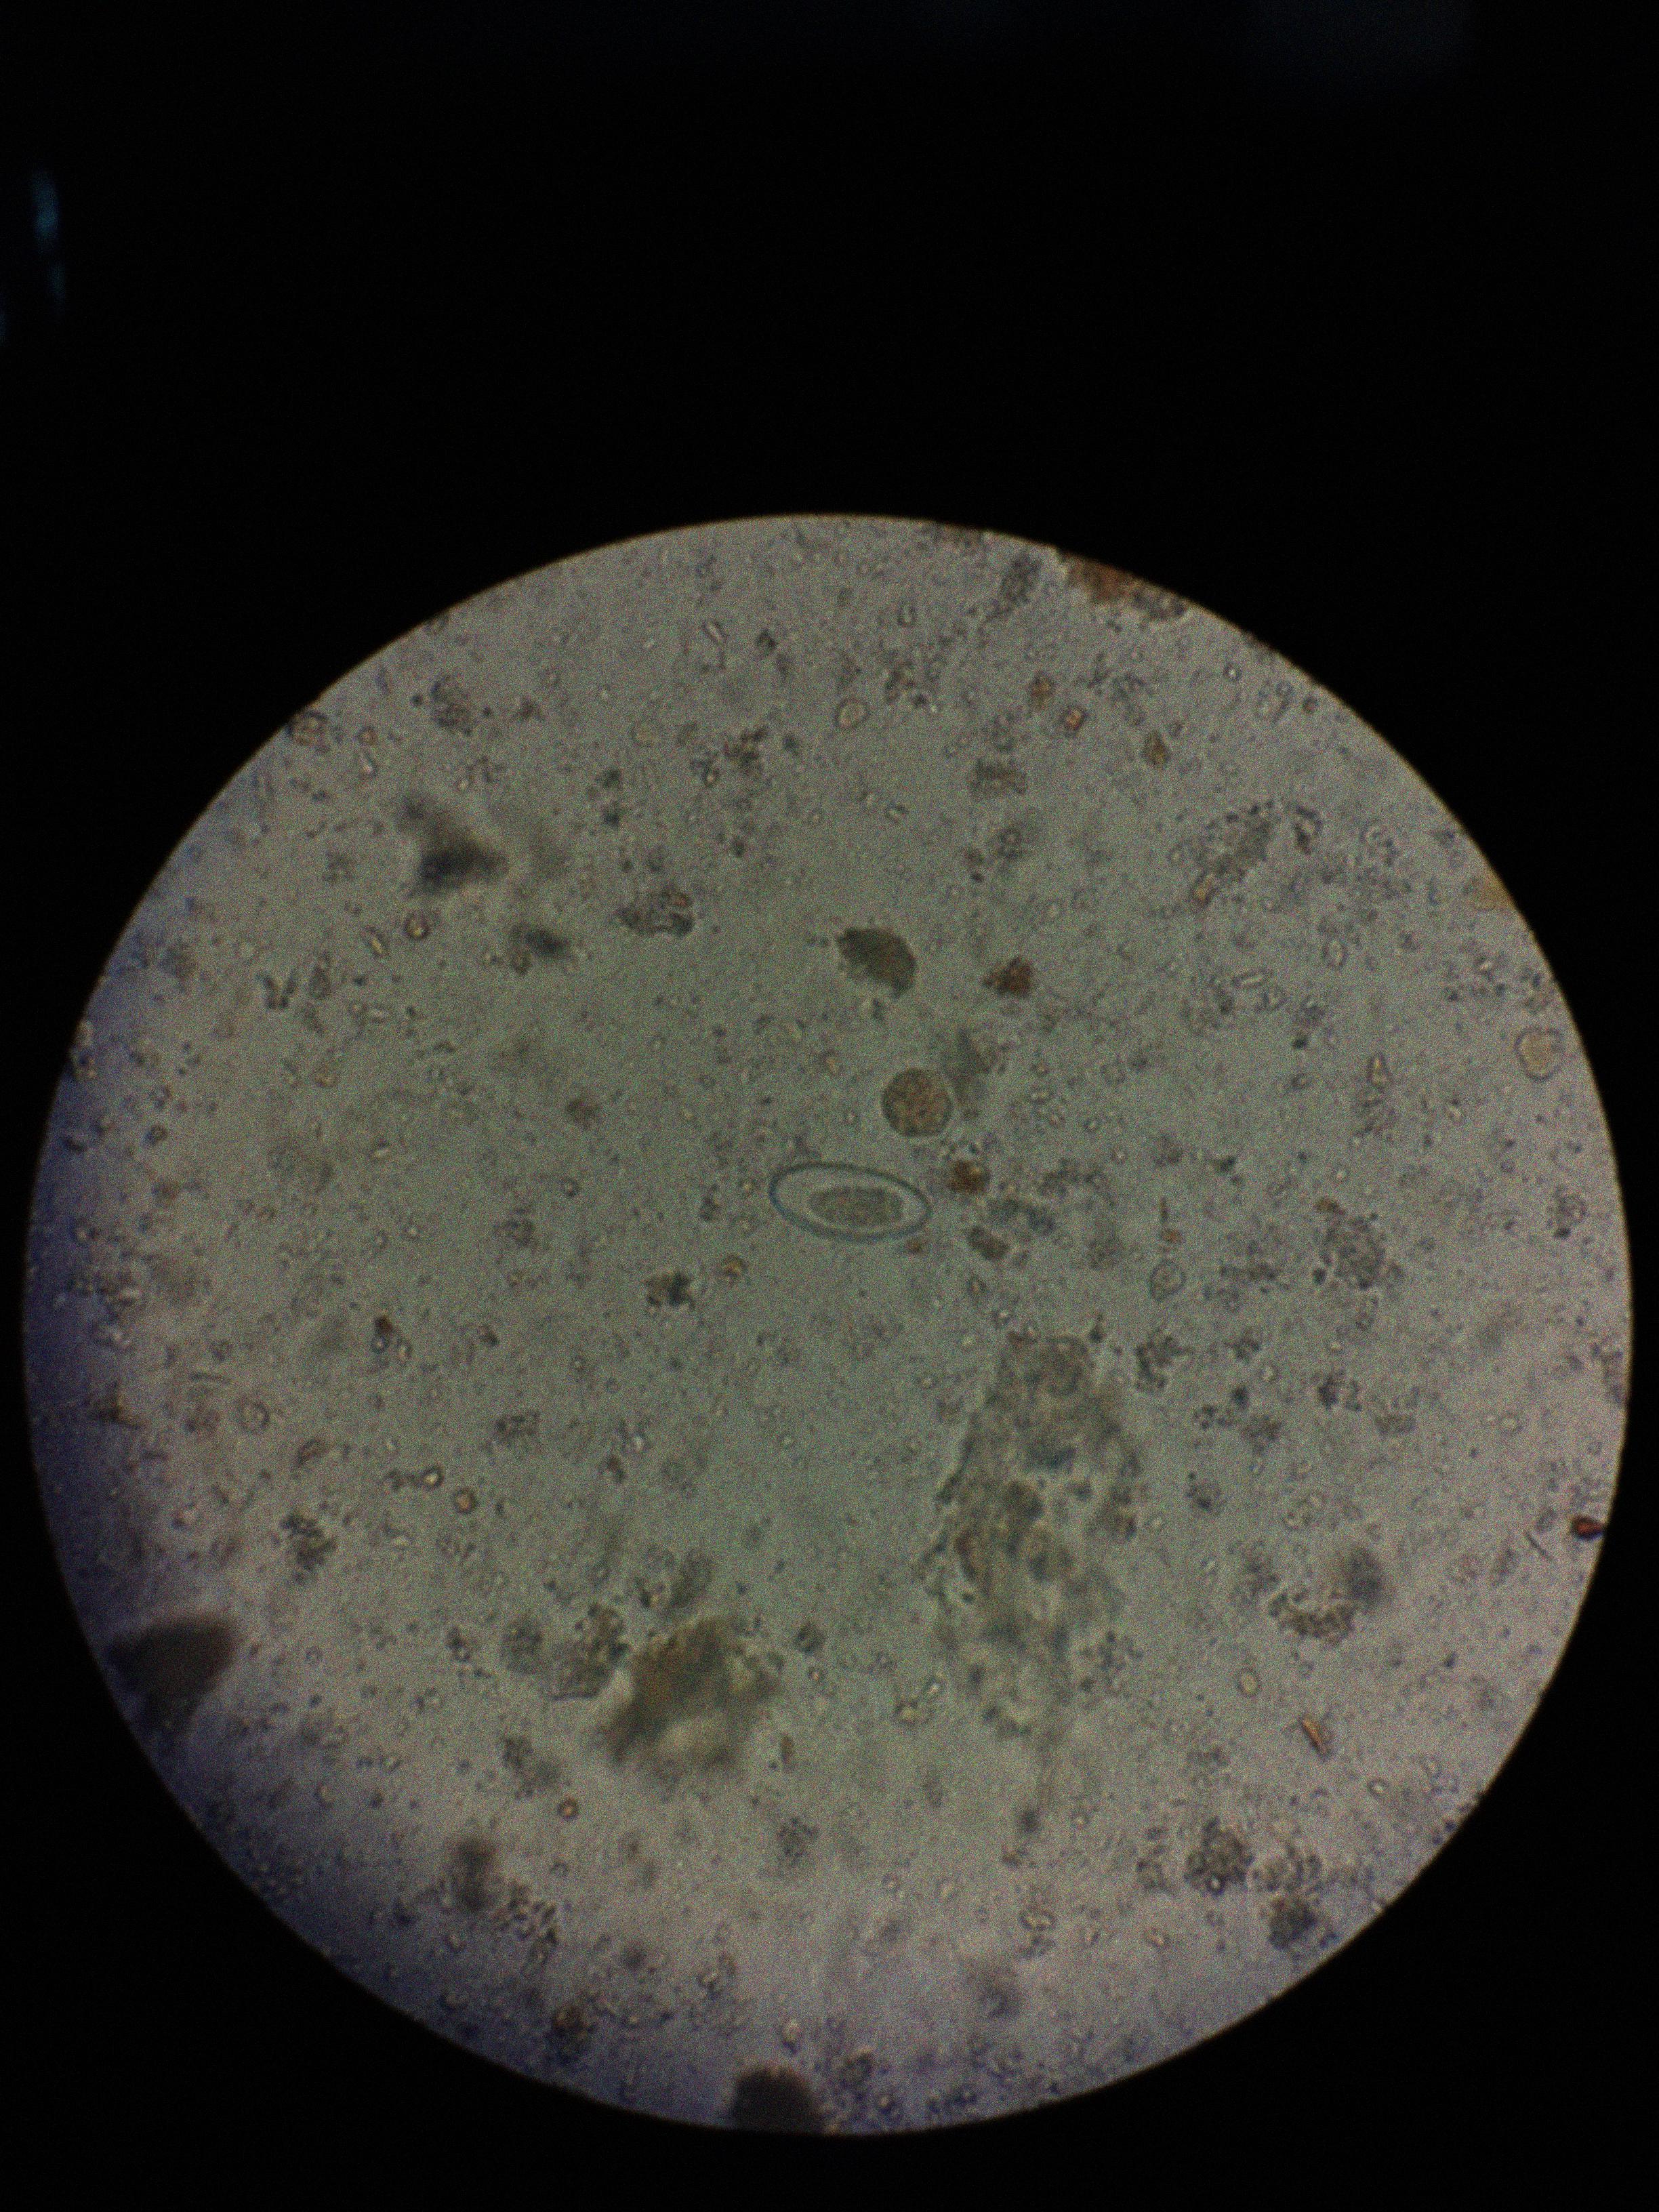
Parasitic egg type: Enterobius vermicularis